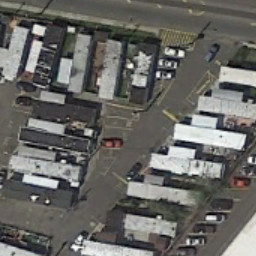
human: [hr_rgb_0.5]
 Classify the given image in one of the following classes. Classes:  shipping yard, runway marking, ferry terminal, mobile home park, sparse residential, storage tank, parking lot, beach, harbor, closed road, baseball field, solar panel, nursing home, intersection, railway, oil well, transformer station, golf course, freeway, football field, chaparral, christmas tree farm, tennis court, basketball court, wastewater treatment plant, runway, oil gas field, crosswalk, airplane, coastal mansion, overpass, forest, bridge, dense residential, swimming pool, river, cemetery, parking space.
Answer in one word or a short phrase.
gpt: mobile home park